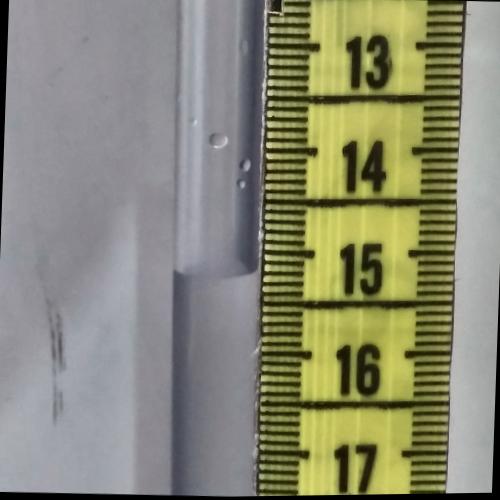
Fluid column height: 15.2 cm